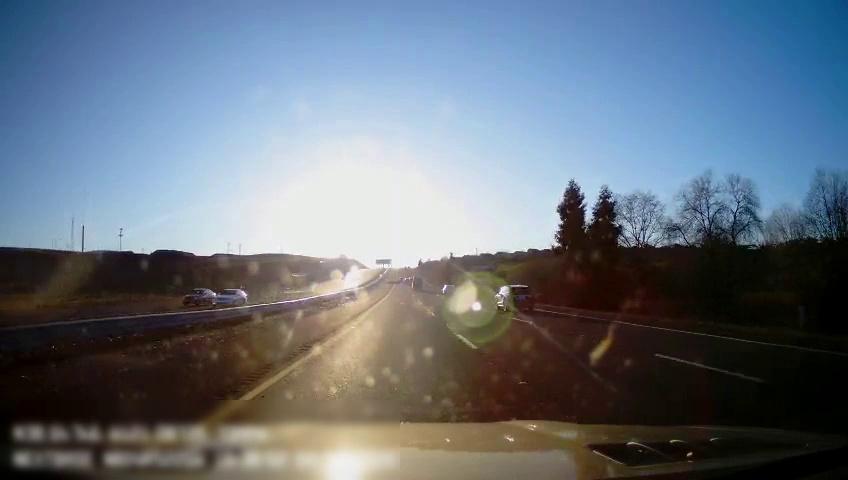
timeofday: Day
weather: Sunny
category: Drivable Space
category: Drivable Space
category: Vehicles | Car
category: Vehicles | Car
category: Vehicles | Truck
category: Vehicles | Car
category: Vehicles | Car
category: Lanes | Current Lane
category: Lanes | Current Lane
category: Lanes | Alternate Lane
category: Lanes | Alternate Lane